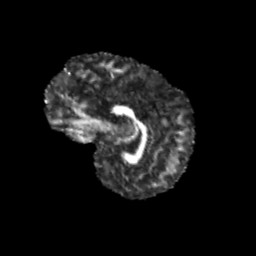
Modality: FA
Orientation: sagittal
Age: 11
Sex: female
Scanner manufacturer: siemens
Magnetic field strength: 3 T
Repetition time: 3.8 s
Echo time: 0.07 s